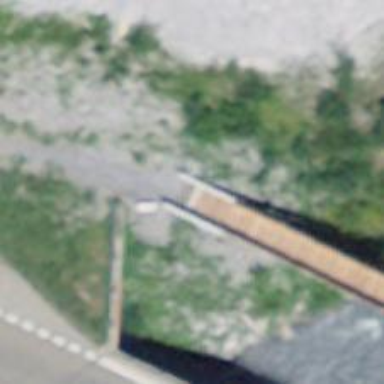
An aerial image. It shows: Footway bridge with humpback structure.